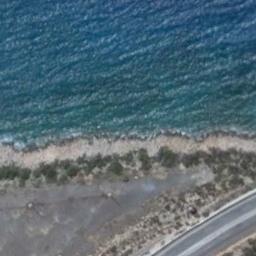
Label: beach